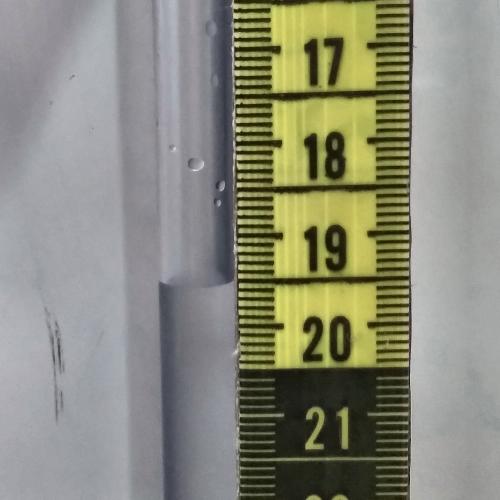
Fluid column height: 19.5 cm